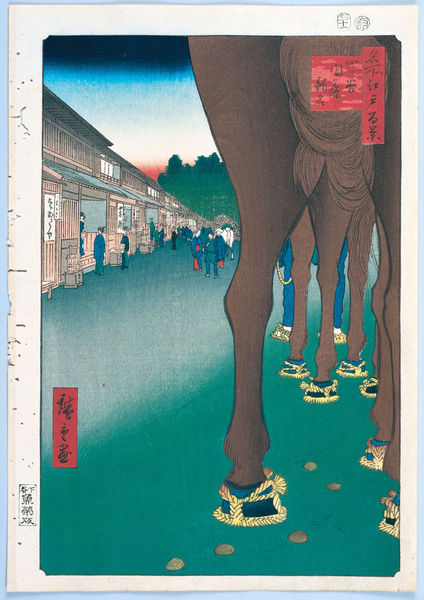
Titel: 100 berühmte Ansichten von Edo
Künstler: Utagawa Hiroshige
Schlagwörter: blau, himmel, weiß, bäume, frauen, grün, menschen, braun, türkis, gebäude, haus, rot, wiese, meschen, rahmen, steine, bild, häuser, gold, kordeln, wald, pferd, pferde, beine, hufe, schweif, japan, schrift, perspektive, seile, soldaten, karikatur, detail, japanisch, schriftzeichen, geflecht, asien, comic, text, asiatisch, chinesisch, china, pferdebeine, pferdehintern, kimono, kaligraphie, schuf, hufschuhe